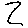
Label: zigzag